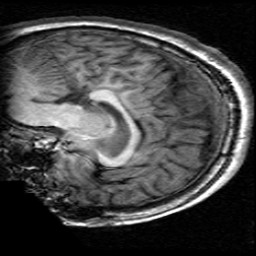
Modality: T1w
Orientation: sagittal
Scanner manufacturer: ge
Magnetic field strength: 3 T
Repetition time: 0.009048 s
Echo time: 0.001844 s